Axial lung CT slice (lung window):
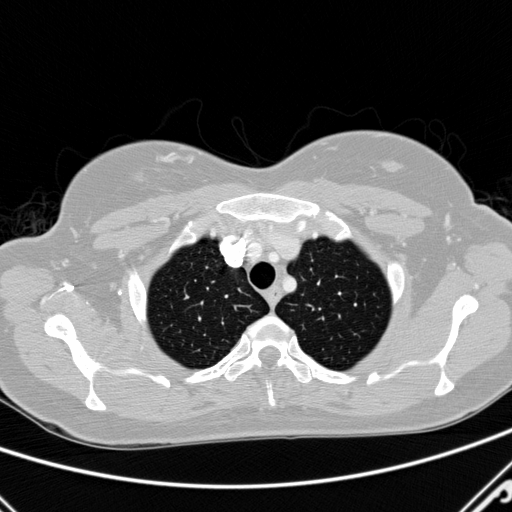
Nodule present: no